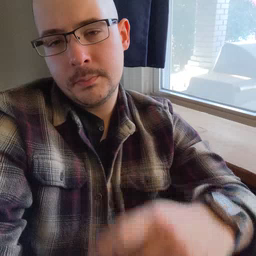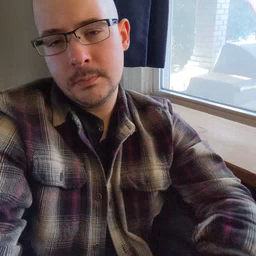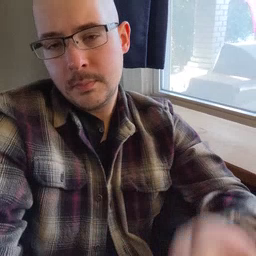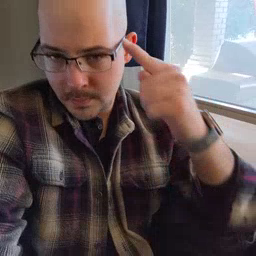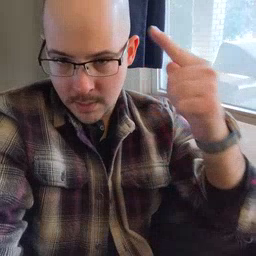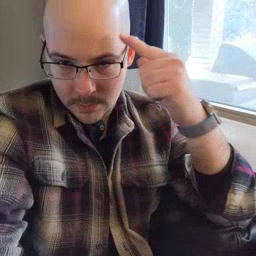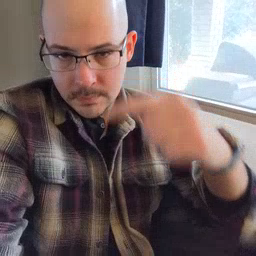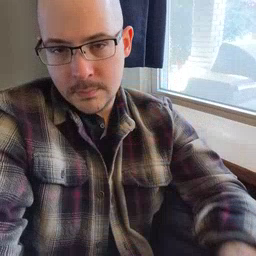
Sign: penny